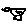
Label: bird